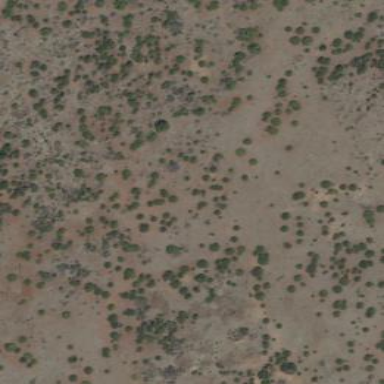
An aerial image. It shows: Patch of scrub vegetation.